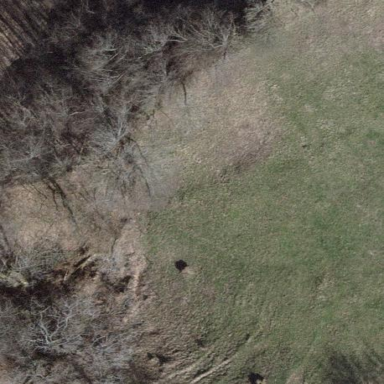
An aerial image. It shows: Sinkhole in natural setting.